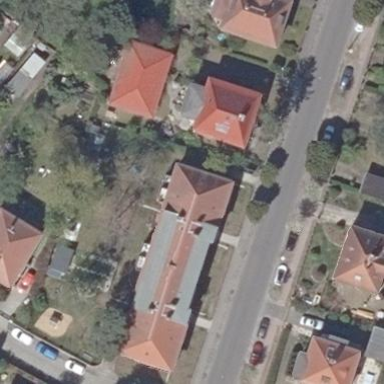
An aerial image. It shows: Cluster of apartments with hipped roofs covered in red roof tiles.